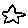
Label: star